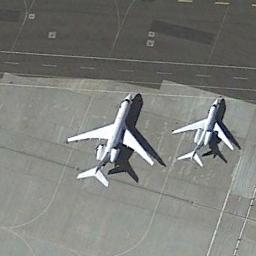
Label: airplane